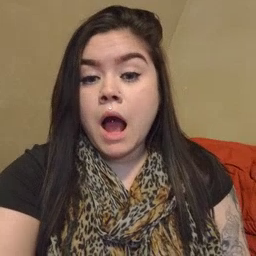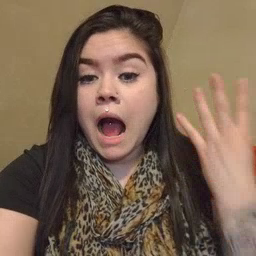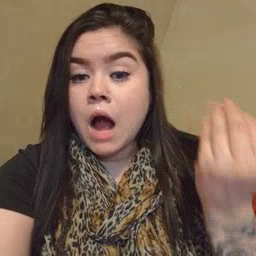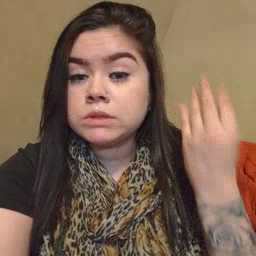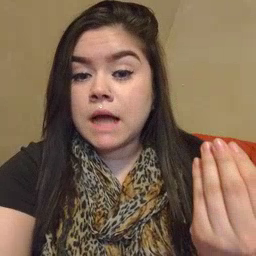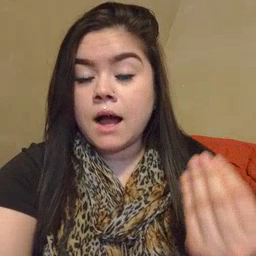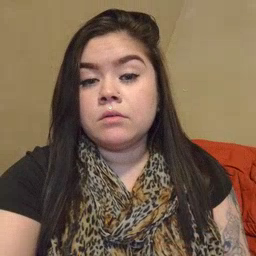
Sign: outside